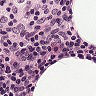
Metastatic tissue present: no